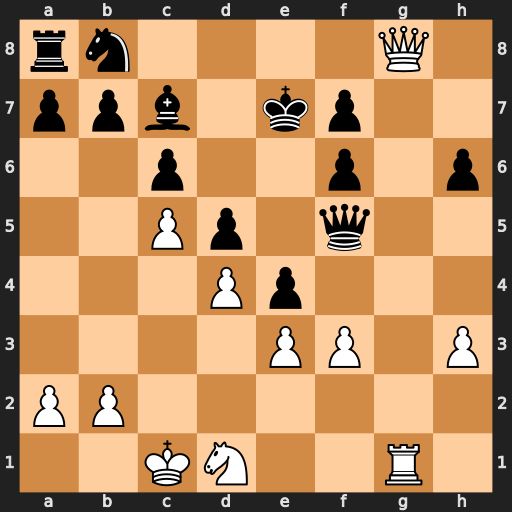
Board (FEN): rn4Q1/ppb1kp2/2p2p1p/2Pp1q2/3Pp3/4PP1P/PP6/2KN2R1
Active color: w
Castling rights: -
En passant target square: -
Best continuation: Rg7 Qe6 f4 f5 Rh7 Bd8 Rh8